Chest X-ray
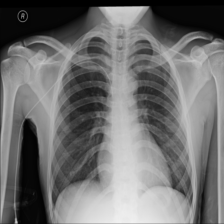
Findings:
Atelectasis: negative
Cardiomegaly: negative
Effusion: negative
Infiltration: negative
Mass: negative
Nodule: negative
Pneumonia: negative
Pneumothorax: negative
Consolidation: negative
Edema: negative
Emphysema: negative
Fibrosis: negative
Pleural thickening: negative
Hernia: negative